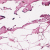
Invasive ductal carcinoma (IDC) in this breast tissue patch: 0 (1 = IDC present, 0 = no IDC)